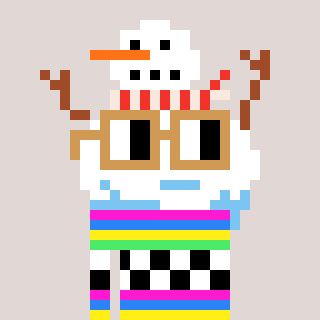
a pixel art character with square brown glasses, a snowman-shaped head and a grayscale-colored body on a warm background